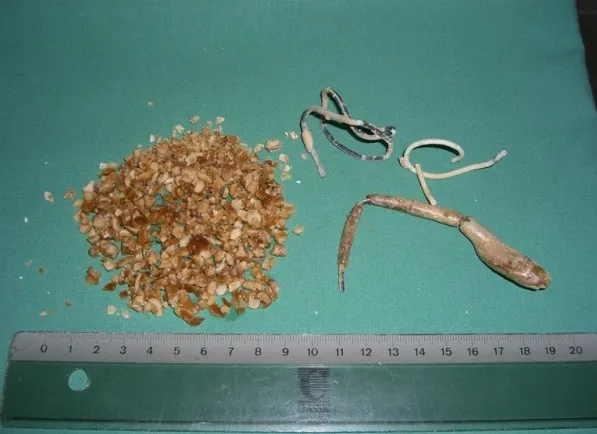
Stone mass after Lithoclast and ureterolithotomy.
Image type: medical_photograph (other_medical_photograph)